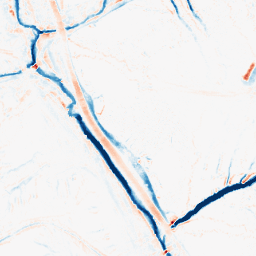
Category: morphological
Decomposition family: tophat_combined
Decomposition parameters: size: 5
Upsampling method: linear_exact
Upsampling parameters: scale: 8
Upsampling scale: 8